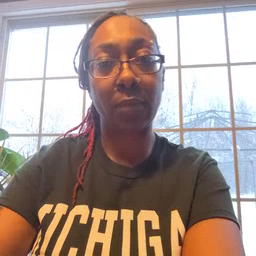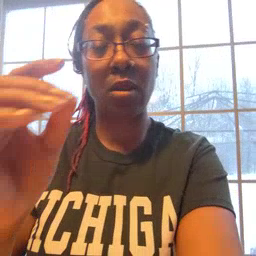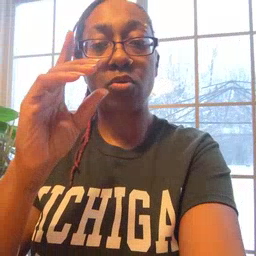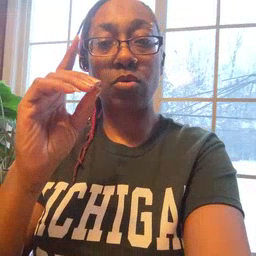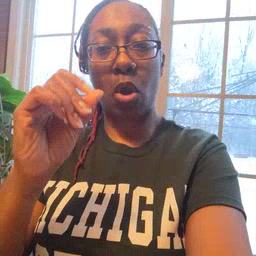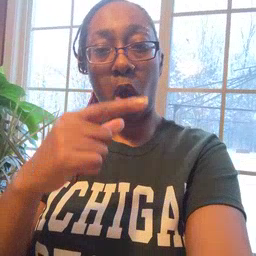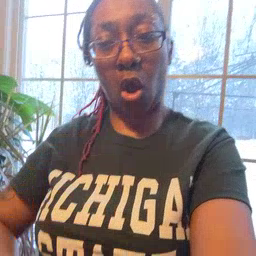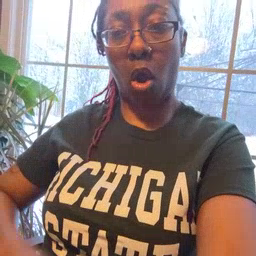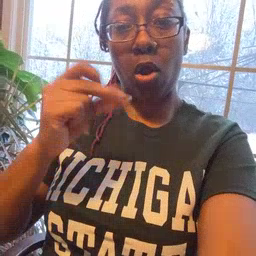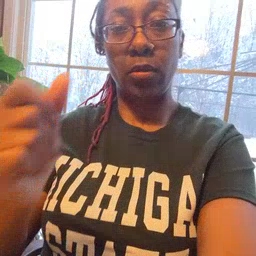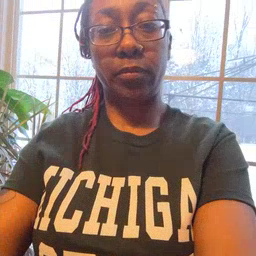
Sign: dog